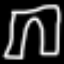
Label: pants